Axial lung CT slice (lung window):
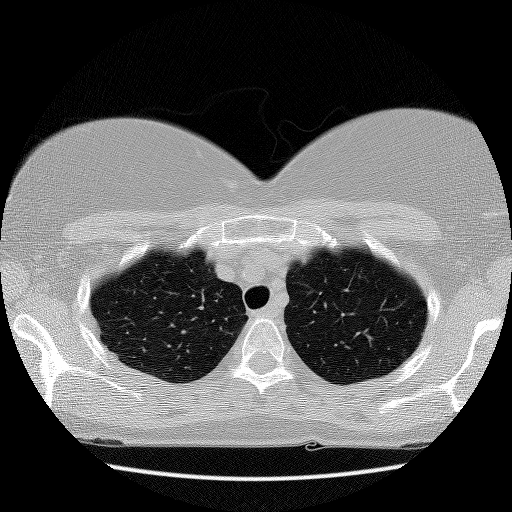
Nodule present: no